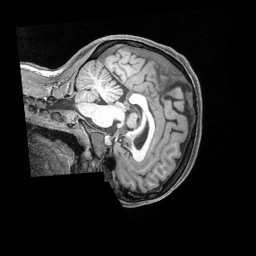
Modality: T1w
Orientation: sagittal
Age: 29
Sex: female
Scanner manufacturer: siemens
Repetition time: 2.4 s
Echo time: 0.00231 s